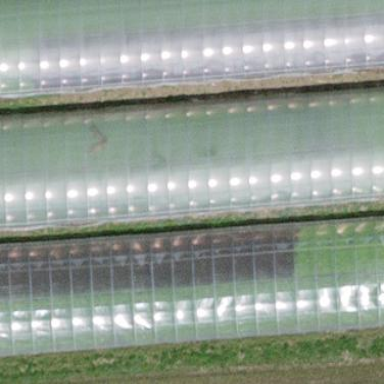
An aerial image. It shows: Greenhouse.